Question: I followed the following tutorial <URL> to add lazy image loading to my project.
I am using xCode 5.0.
In my project there is the "SDWebImage-3.3.framework" and in the build phases -> link binary... there are these 5 entries:
MapKit.framework
ImageIO.framework
CoreGraphics.framework
UIKit.framework
Foundation.framework
In the ViewController.m file when I try to #import the SDWebImage I can only use this entry
# import "SDWebImage-3.3.framework"
and not the entry suggested by the tutorial
# import < SDWebImage/UIImageView+WebCache.h>
When I compile the project I get the following errors:

Do I have to do something else before I can use the framework?
Thanks in advance
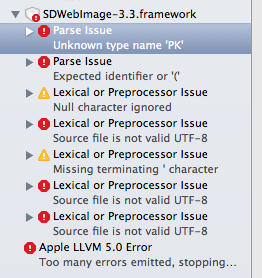
Answer: Use JMImageCache. Doesn't have a lot of features, but works fine for what you intent to do, and it is superSimple to put into your project.
<URL>